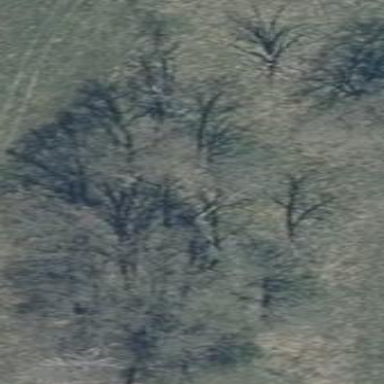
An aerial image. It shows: Forest area.